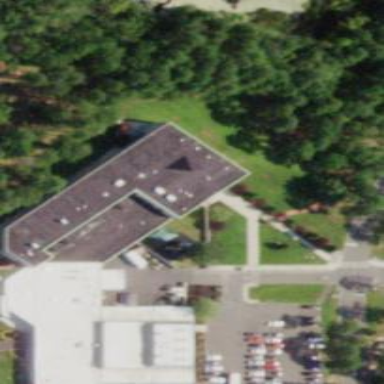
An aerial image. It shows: College building.